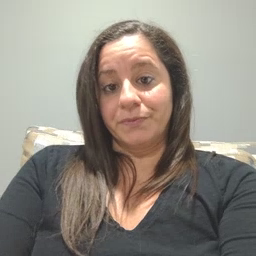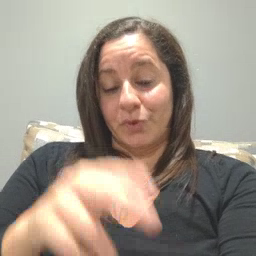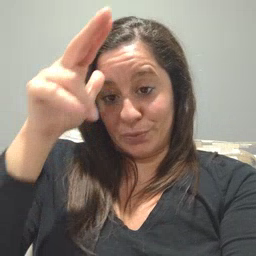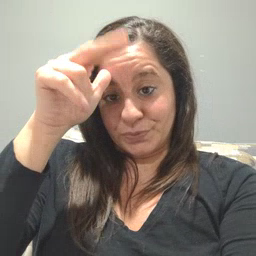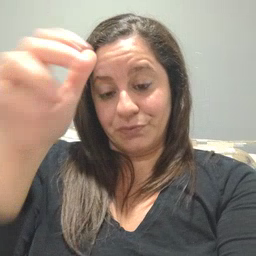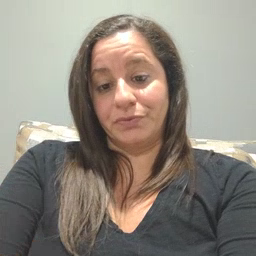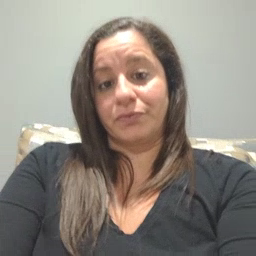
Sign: horse